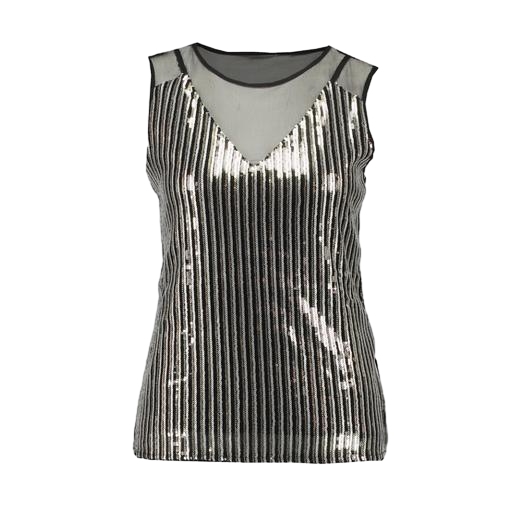
black double layer mesh tank top, black mesh panel tank top, black mesh tank top, white background